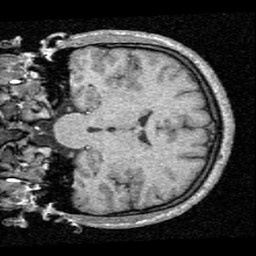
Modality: T1w
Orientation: coronal
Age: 21
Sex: male